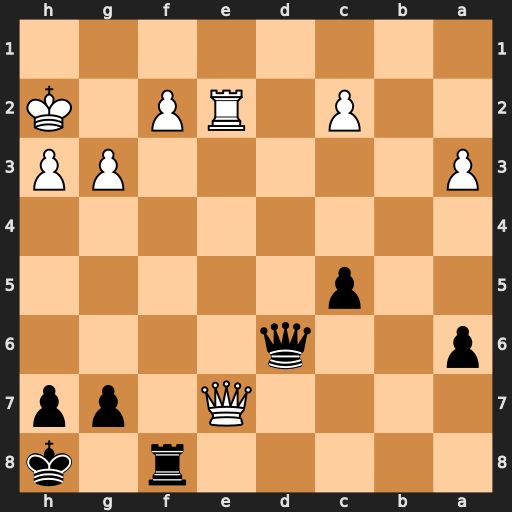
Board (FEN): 5r1k/4Q1pp/p2q4/2p5/8/P5PP/2P1RP1K/8
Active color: b
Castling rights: -
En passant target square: -
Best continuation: Rxf2+ Rxf2 Qxe7